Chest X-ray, PA view. Patient: 45 years old, sex M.
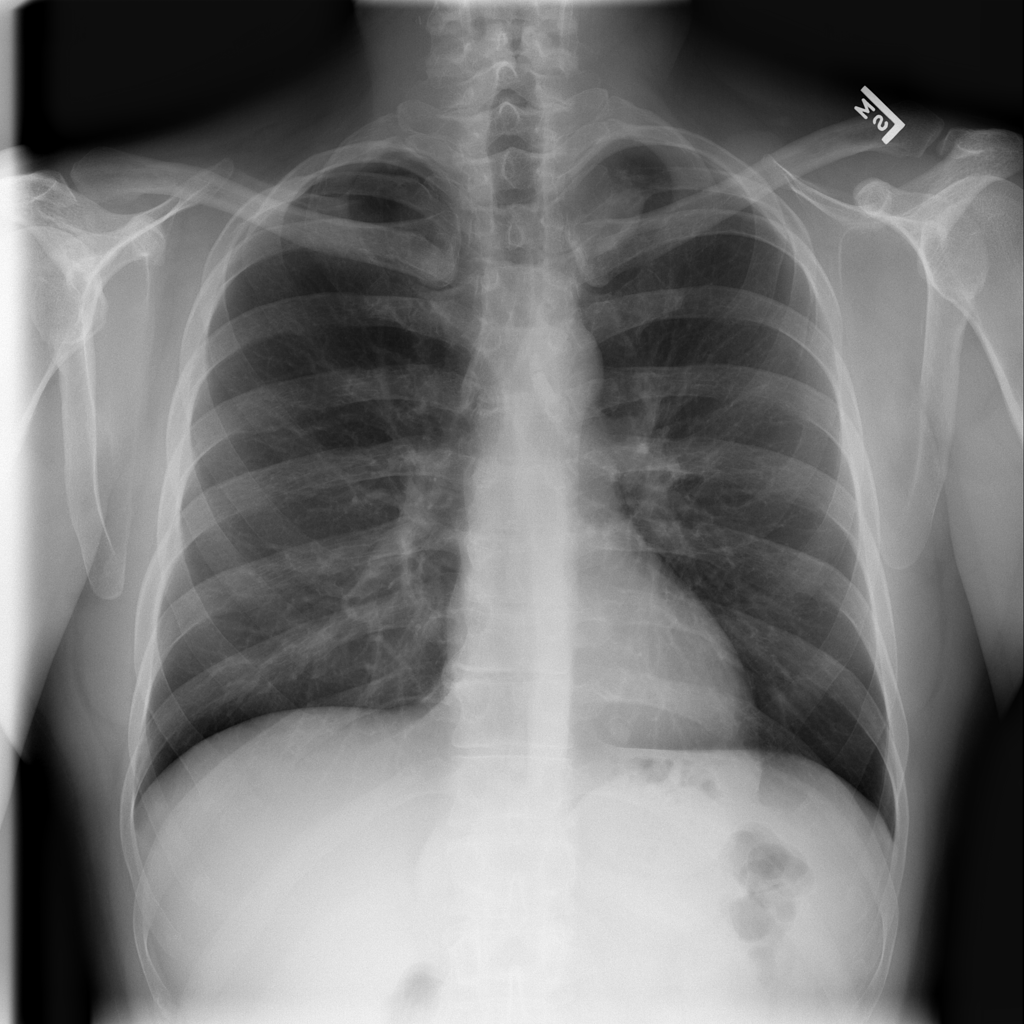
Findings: No Finding